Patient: sex F, age 61
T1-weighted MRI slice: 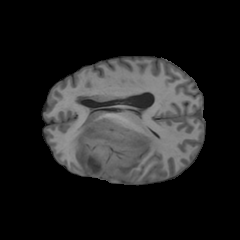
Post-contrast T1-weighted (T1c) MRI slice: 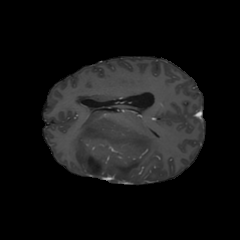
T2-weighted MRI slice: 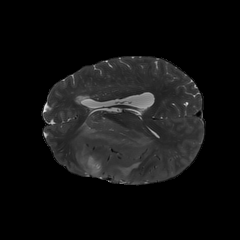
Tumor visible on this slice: yes
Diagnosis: Glioblastoma, IDH-wildtype
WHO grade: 4